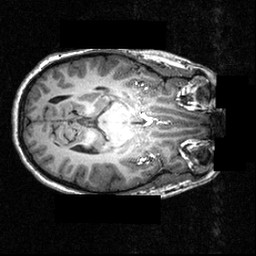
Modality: T1w
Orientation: axial
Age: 21
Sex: female
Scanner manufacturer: siemens
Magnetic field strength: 3.951 T
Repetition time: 1.5 s
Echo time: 0.00335 s